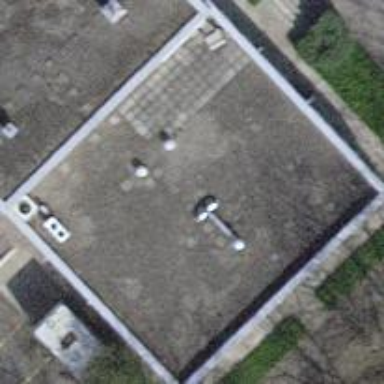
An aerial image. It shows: Toilets housed in building.